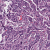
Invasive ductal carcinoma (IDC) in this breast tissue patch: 1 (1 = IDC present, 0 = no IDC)